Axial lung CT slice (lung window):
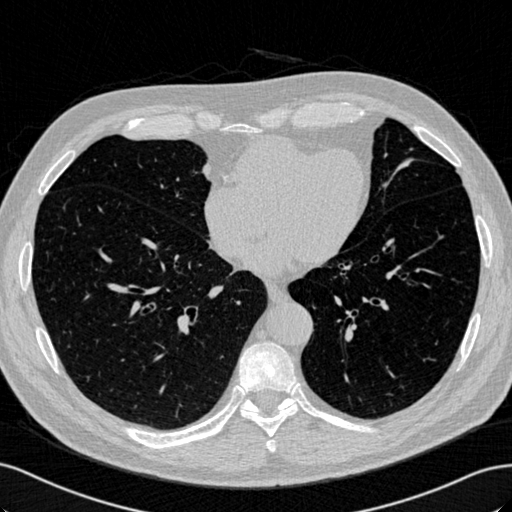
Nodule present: no